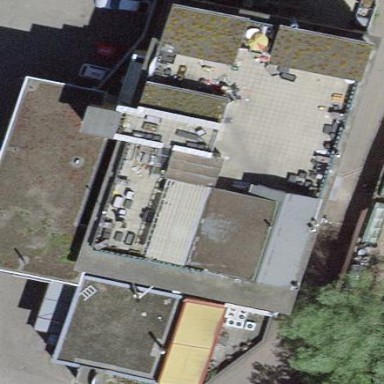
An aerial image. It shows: Industrial building.